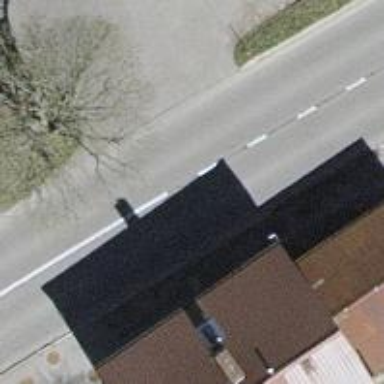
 featuring lane for cyclists on both sides."